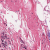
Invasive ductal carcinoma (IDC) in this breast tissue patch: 0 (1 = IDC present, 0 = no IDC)